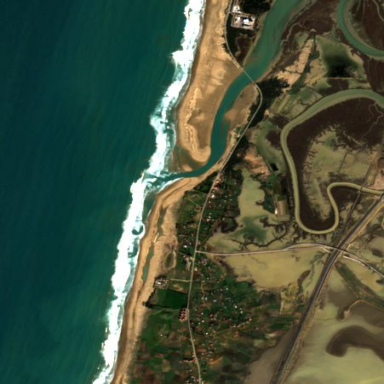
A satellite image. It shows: Scenic beach with natural beauty.